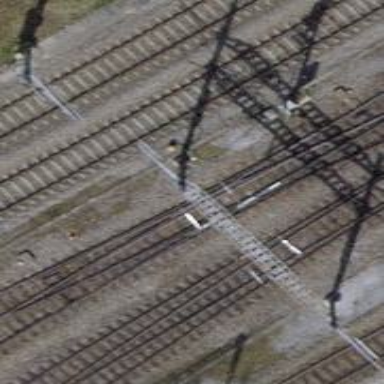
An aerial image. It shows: Railway switch.